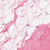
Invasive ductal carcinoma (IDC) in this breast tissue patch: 0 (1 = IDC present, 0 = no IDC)